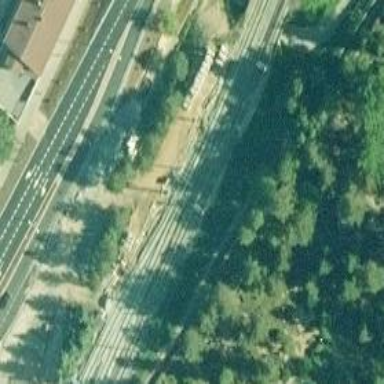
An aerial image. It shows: Continuous rail railway with electrified contact line.